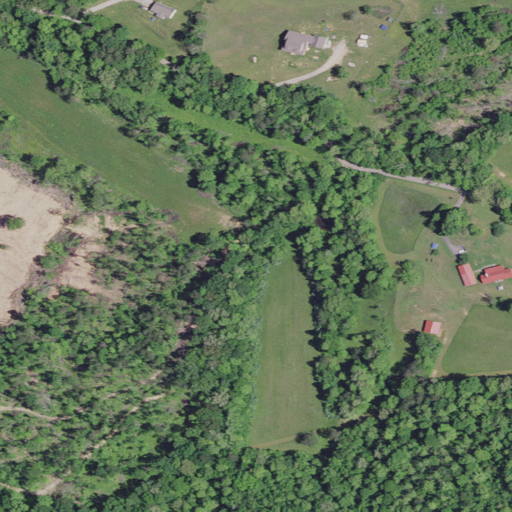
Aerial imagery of valley in Kentucky named Shelly Hollow containing deciduous forest, pasture, mixed forest, open development, grassland, and medium intensity development